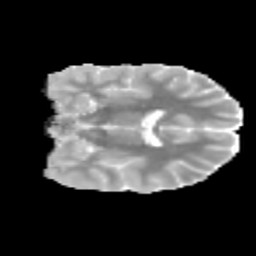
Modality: MD
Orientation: coronal
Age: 10
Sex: female
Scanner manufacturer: siemens
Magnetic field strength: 3 T
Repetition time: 3.8 s
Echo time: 0.07 s